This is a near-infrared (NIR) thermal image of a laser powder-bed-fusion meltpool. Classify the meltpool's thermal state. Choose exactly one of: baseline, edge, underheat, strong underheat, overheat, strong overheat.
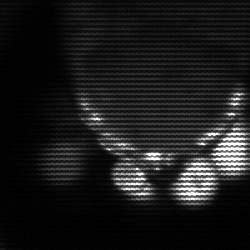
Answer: edge